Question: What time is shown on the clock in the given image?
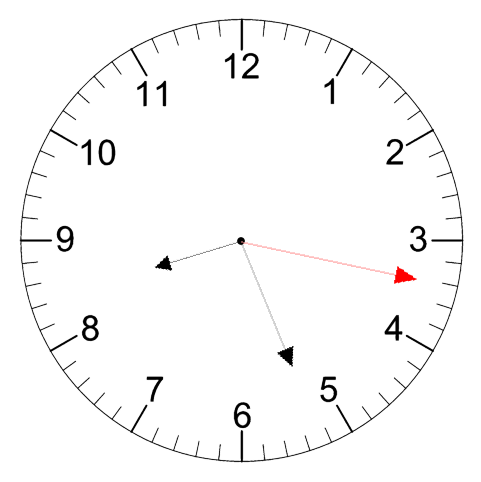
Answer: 08:26:17